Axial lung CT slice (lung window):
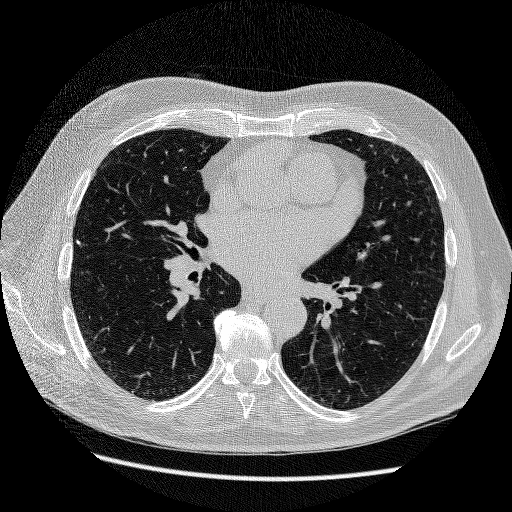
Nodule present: yes
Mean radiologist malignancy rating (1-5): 1